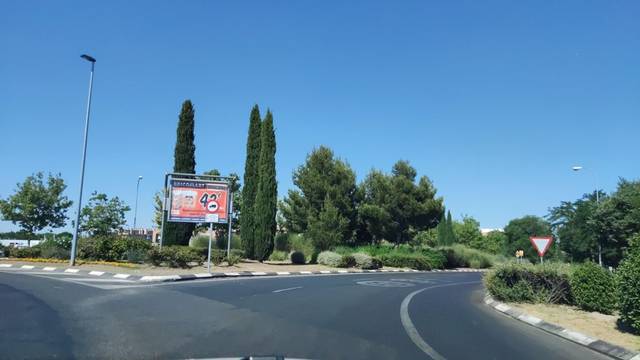
Region: Spain
Coordinates: 40.342, -3.756